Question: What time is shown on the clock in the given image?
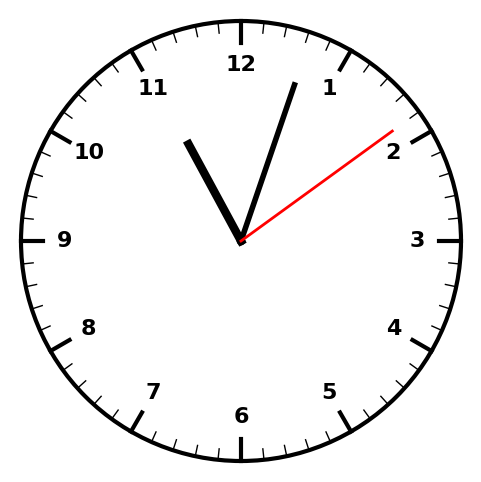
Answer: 11:03:09